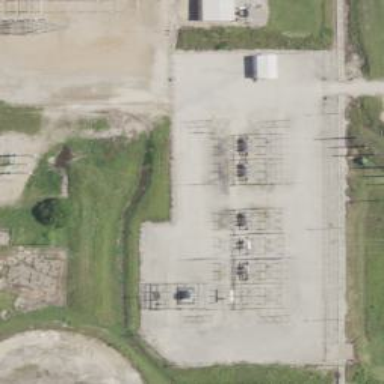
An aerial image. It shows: Switch used for power control.